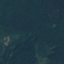
Land use / land cover class: Forest